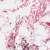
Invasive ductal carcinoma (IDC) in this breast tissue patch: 0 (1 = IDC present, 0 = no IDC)